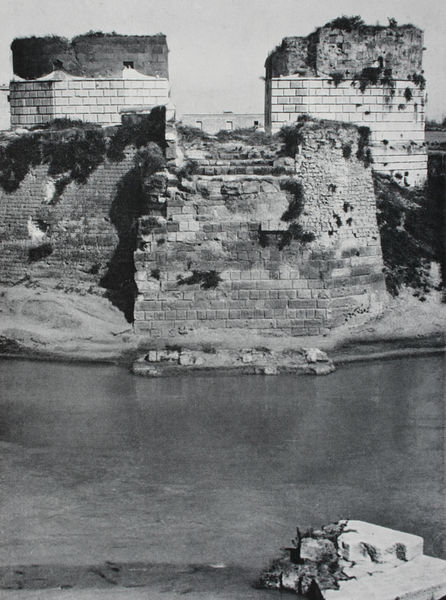
Titel: Die Brückentürme
Künstler: Liphantes
Standort: Capua
Institution: Brückentoranlage
Schlagwörter: dunkel, felsen, gestein, himmel, meer, schatten, wasser, fluss, sand, see, stadt, ufer, fenster, hell, marmor, pfeiler, schwarz, weiss, alt, wand, stein, steine, spiegelung, brücke, busch, büsche, gebüsch, insel, pflanze, pflanzen, turm, küste, wellen, ansicht, leer, verlassen, mauer, ziegel, weis, kai, böschung, zerstörung, befestigung, klippe, foto, fotografie, photographie, bögen, verfall, ruine, antike, burg, türme, festung, mauerwerk, abbruch, moos, schwarz-weiss, ruinen, löcher, photo, gemäuer, kaputt, bewachsen, quader, mauern, doppelturm, zerstört, gestrüpp, basis, burggraben, fot, verfallen, bauwerk, öffnungen, burgruine, steinquader, archäologie, lücke, wellwn, unbewohnt, luken, brückenkopf, verkommen, fruss, einschusslöcher, überwachsen, gestin, türmebewuchs, unkreut, brückenruine, sund, burgsee, kultbau, wassertreppe